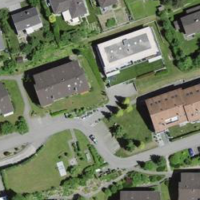
EUNIS habitat code: 55
Species observed at this site:
Corylus avellana
Fagopyrum esculentum